Question: I have the SSIS package which iterates all excel files in the particular folder and import rows into the SQL 2008 database. I use 4 Package Scope Variables for files and folders paths.

I could run the package and import all data in excel files if I run the package in BI Studio.
But when I move the package and set up the job in the SQL 2008 server, I could not run the package and it shows me the following message.
Executed as user: xxxxx Microsoft (R) SQL Server Execute Package Utility Version 10.0.4000.0 for 32-bit. Started: 16:19:23 Error: 2011-05-26 16:19:23.53 Code: 0xC0202009 Source: PCounter Connection manager "Excel Connection Manager" Description: SSIS Error Code DTS_E_OLEDBERROR. An OLE DB error has occurred. Error code: 0x80004005. An OLE DB record is available. Source: "Microsoft JET Database Engine" Hresult: 0x80004005 End Error Error: 2011-05-26 16:19:23.53 Code: 0xC020801C Source: Data Flow Task Excel Source <URL>. Started: 16:19:23 Finished: 16:19:23 Elapsed: 0.547 seconds. The package execution failed. The step failed.
I am sure that the files are not opened by anyone and my SSIS Proxy account do has the permission to access that folder. It still shows me this error however I tried.
Please give me suggestions.
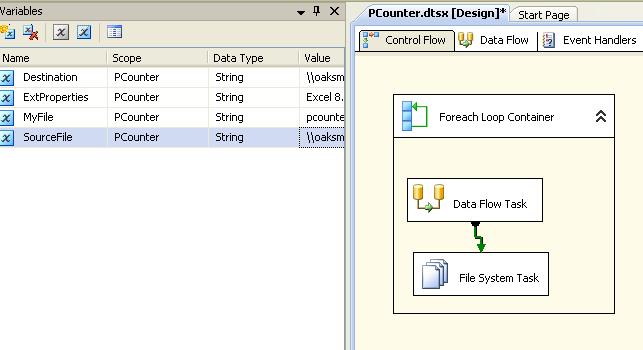
Answer: You are using a variable to set the excel file via your Excel Connection Manager. Unless you have DelayValidation set to true at the level, the connection manager will fail when it can't find the file you originally specified when you set up the Excel Connection Manger. Try setting DelayValidation on both the package and the connection manager to - or make sure that the file you used to set up the connection manager is accessible by your sql server/sql agent account.